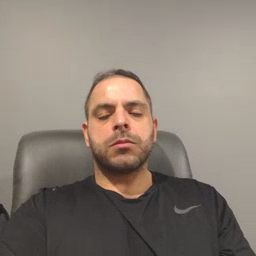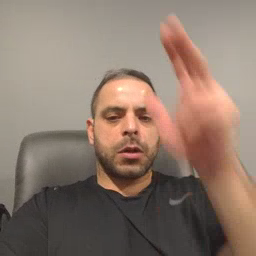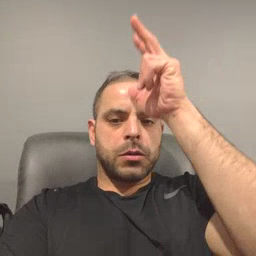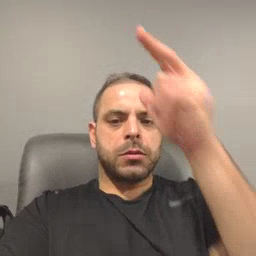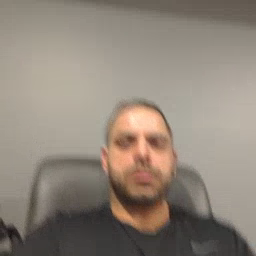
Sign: hen